Aerial crown-view tile of a tropical tree (Barro Colorado Island, Panama), acquired 20250414:
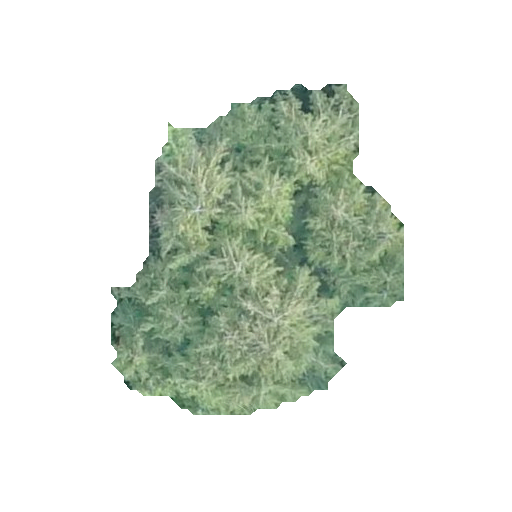
Species: Quararibea stenophylla
GBIF accepted scientific name: Quararibea stenophylla
Crown area: 99.751 m²